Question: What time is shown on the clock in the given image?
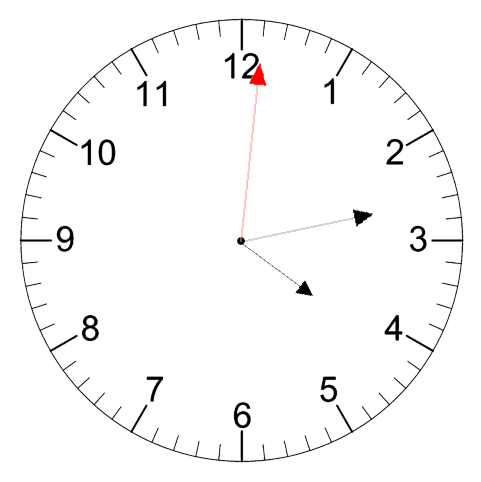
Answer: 04:13:01